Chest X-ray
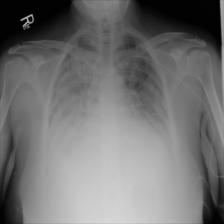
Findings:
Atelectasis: negative
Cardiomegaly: negative
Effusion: positive
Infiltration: negative
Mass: negative
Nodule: negative
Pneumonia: negative
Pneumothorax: negative
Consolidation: negative
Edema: positive
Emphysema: negative
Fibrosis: negative
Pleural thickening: negative
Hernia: negative